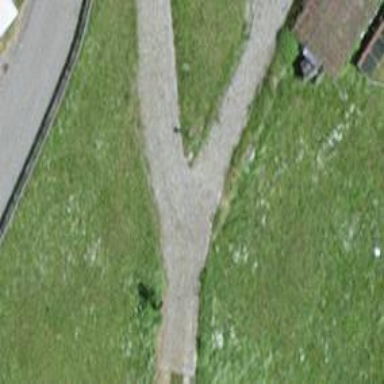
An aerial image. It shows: Well-maintained track road of grade 1.